Question: Popover gets placed based off an x,y plane of your screen. What I was looking to do is move it down to the add index button. I am currently getting the x,y of my application based on the screen. But I have children nodes within children nodes on my scene. All these children nodes are added at 0,0. So when I call to get an offset within each pane my x and y remain at 0. I am looking for a way to get the total offset from the scene all the way down to the add index button.
I currently use a recursive method to go from the parent pane of the button to root of the scene.
'''
public Node rootnode (Node parent)
{
if(parent.getId()=="root")
return parent;
x =+ parent.getBoundsInParent().getMinX();
y=+ parent.getBoundsInParent().getMinY();
rootnode(parent.getParent());
return parent;
}
'''

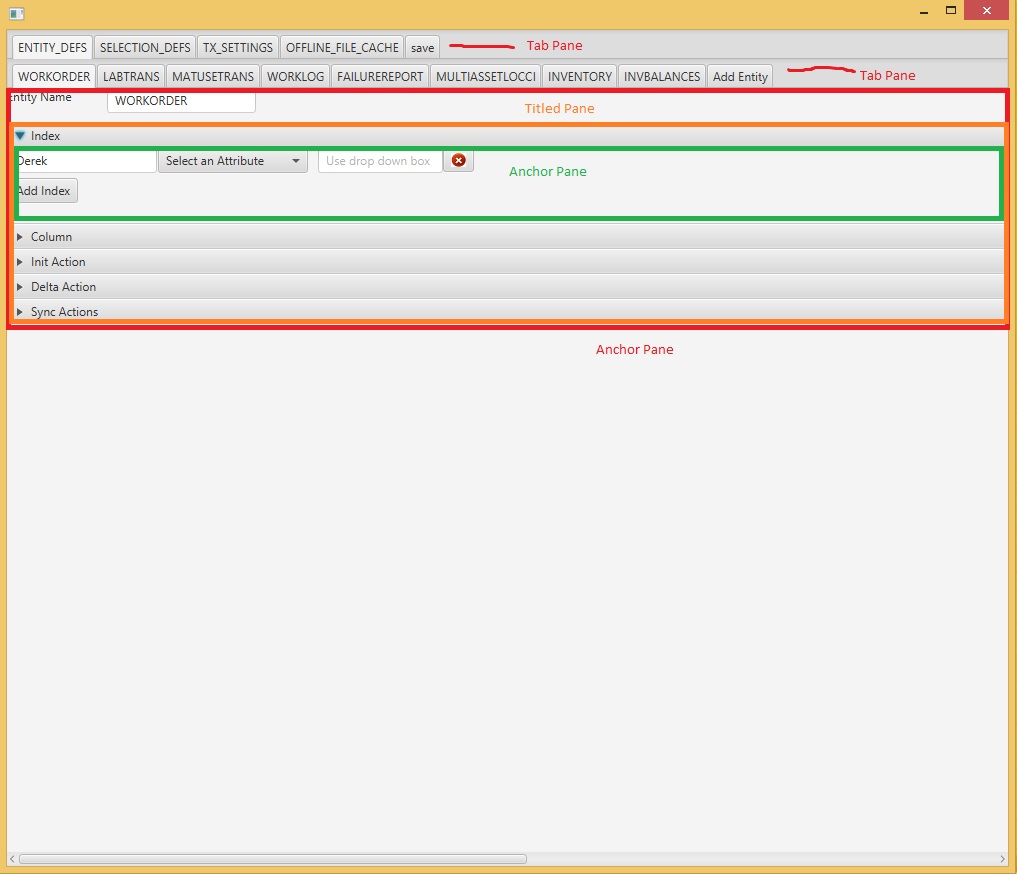
Answer: Use one of the <URL> methods.